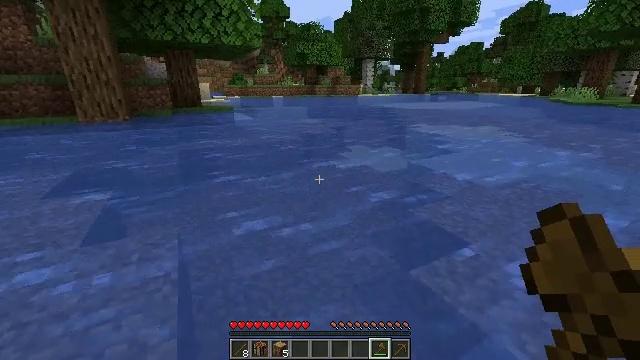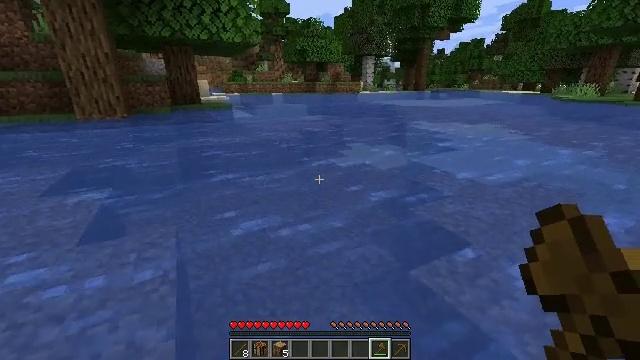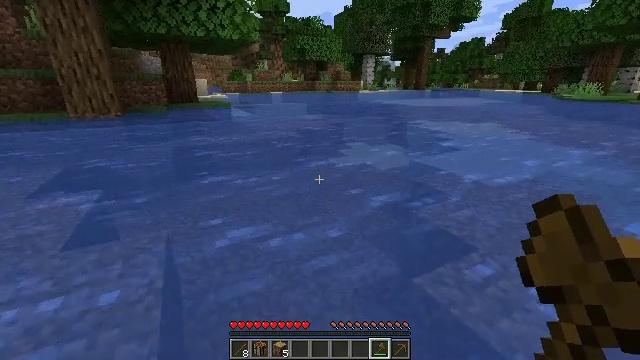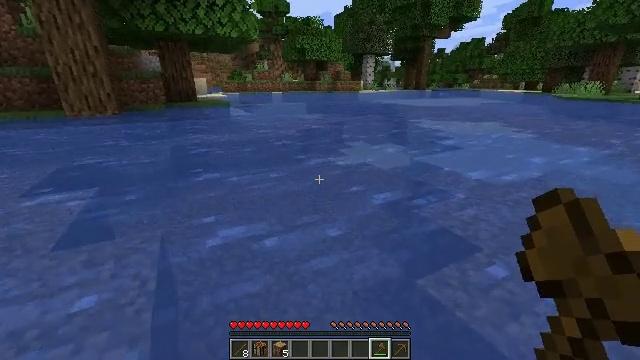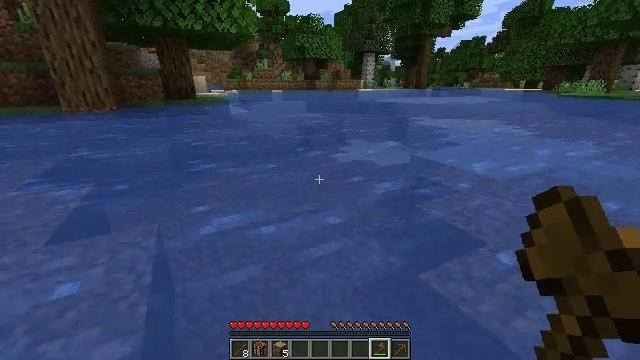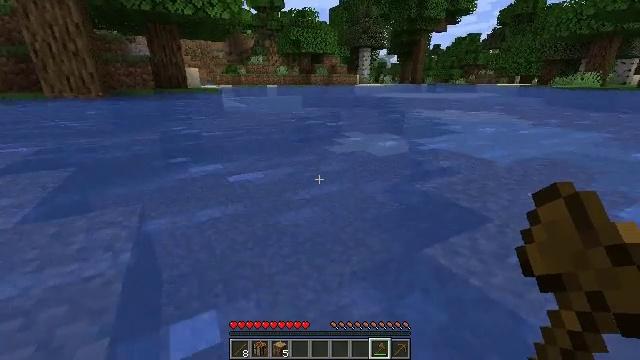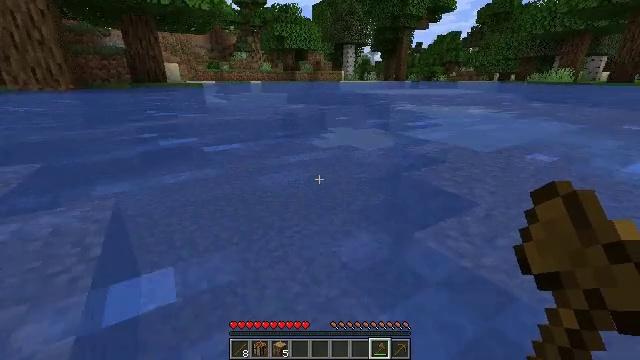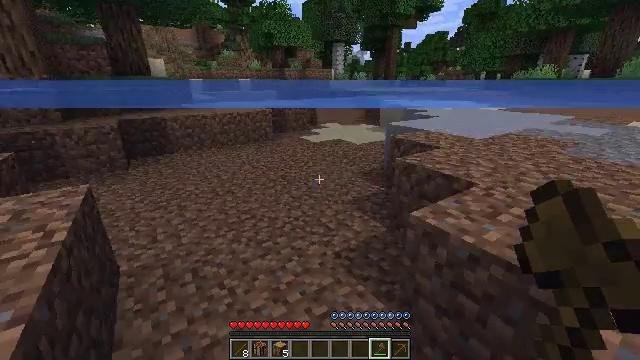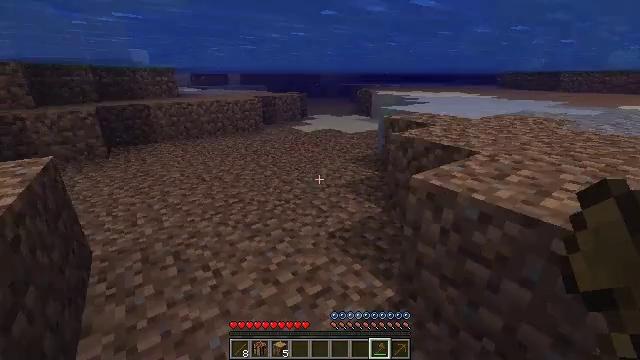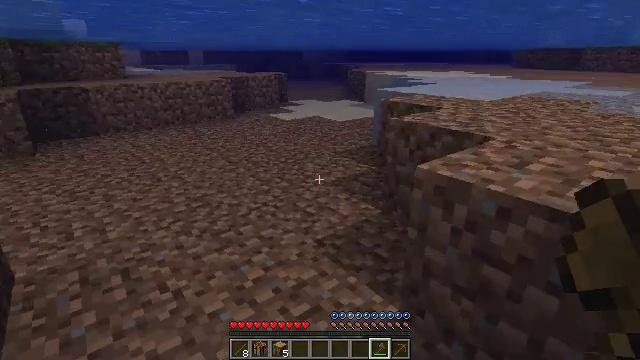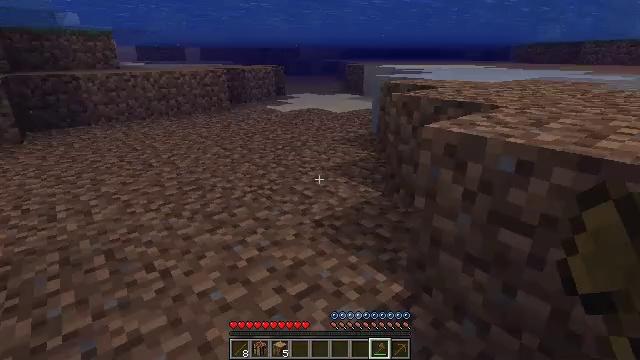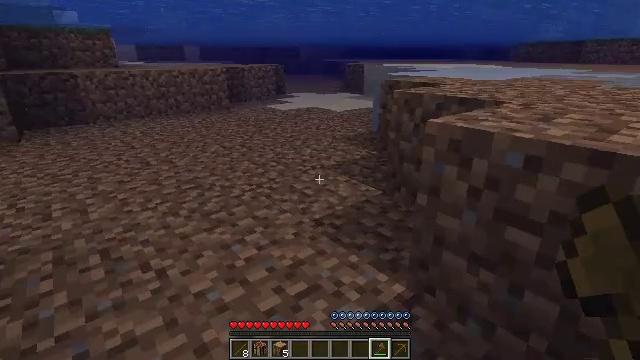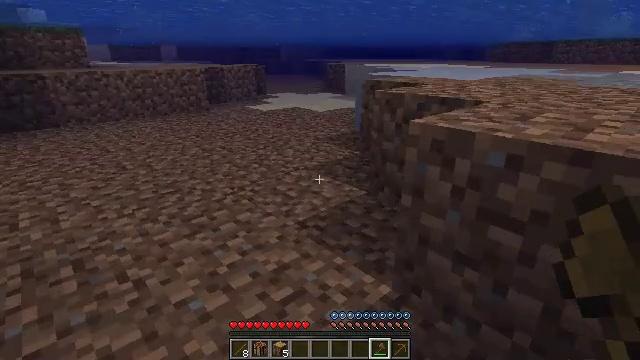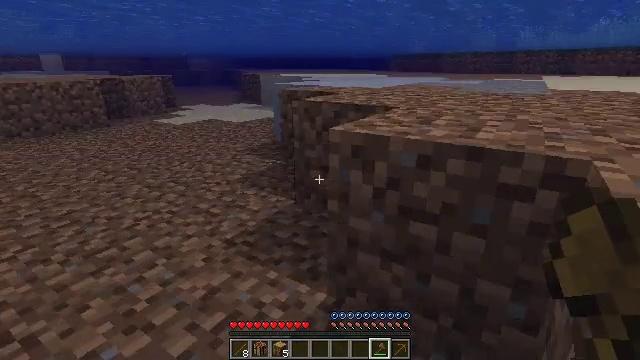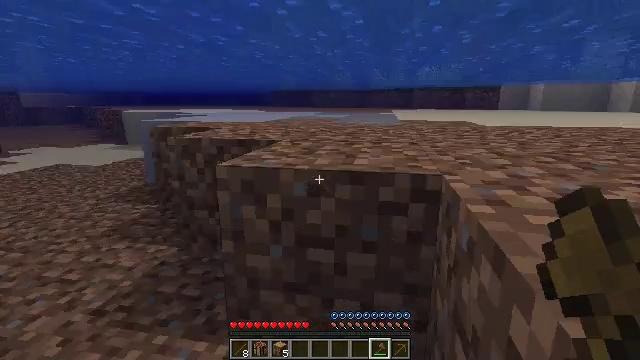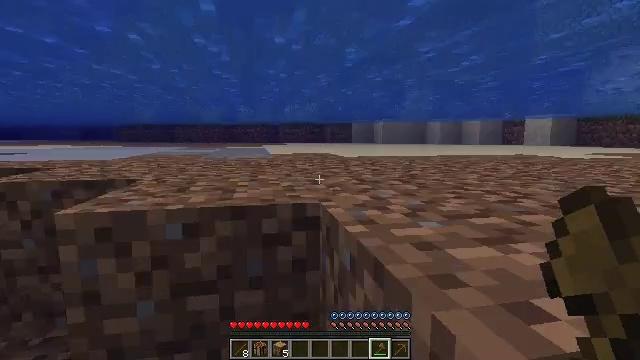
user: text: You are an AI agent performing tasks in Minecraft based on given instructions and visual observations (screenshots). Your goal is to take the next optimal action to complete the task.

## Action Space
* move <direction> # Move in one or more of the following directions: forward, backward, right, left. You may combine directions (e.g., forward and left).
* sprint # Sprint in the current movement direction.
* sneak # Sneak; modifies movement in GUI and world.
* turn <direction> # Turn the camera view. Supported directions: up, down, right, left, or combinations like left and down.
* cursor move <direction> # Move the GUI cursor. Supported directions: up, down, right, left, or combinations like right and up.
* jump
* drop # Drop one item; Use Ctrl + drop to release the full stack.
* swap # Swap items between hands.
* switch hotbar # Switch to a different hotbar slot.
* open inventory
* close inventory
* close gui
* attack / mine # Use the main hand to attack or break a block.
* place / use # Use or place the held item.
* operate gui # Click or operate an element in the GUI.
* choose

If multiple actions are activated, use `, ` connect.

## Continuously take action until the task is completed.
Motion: motion action
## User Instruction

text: Harvest a lily of the valley to use for decoration or dye.
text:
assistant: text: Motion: move forward
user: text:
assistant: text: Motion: move forward
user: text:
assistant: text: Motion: move forward, sneak
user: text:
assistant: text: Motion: move forward, sneak
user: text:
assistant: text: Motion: move forward, sneak
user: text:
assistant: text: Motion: move forward, sneak, turn right
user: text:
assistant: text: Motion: move forward, sneak, turn right
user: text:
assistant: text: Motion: move forward, sneak, turn right
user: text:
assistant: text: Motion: move forward, sneak, turn right
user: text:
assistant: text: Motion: move forward, sneak
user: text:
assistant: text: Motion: move forward, sneak
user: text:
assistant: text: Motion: move forward, sneak, turn right
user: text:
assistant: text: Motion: move forward, sneak, turn right and up
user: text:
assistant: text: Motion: move forward, sneak, turn right and up
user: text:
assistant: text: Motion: turn right and up
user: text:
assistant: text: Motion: move forward, turn right and up
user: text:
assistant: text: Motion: move forward, turn right and up
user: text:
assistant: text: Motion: turn up
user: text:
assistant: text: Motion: move forward, turn up
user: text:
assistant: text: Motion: move forward, turn up
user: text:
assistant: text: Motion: move forward
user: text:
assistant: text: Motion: move forward
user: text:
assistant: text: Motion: move forward
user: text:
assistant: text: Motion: move forward
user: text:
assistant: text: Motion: move forward
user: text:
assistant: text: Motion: move forward
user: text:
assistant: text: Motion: move forward
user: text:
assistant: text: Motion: move forward
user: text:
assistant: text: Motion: move forward
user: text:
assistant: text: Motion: move forward